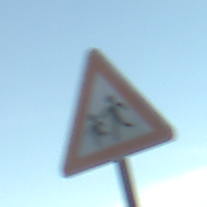
Verkehrszeichen: KinderRechts
Umgebung: Outdoor, Nature
Tageszeit: SunriseSunset
Wetter: Clear
Licht: Natural
Jahreszeit: Winter
Kontrast: LowContrast